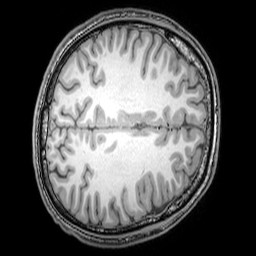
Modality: T1w
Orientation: axial
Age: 24
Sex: male
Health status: healthy
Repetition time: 0.081 s
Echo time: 0.037 s